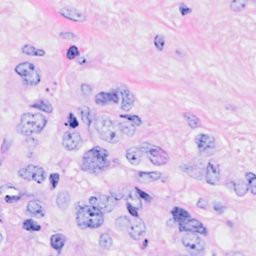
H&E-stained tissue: Breast